Question: I'm not 100% this is meant to go in stackoverflow but I'm sure it'll be moved if necessary.
I have a hex header file I just screen grabbed and would like to know what extension the file really is. The file was originally an exe but didn't seem to work, but looking at the hex information showed that it was an mzp, I just need it to be confirmed.

Thanks.
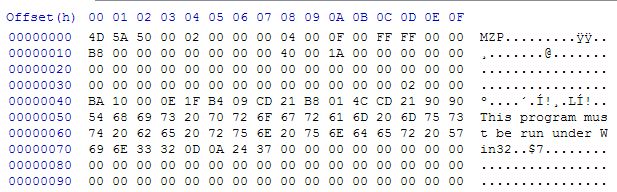
Answer: This does look like an <URL> file.